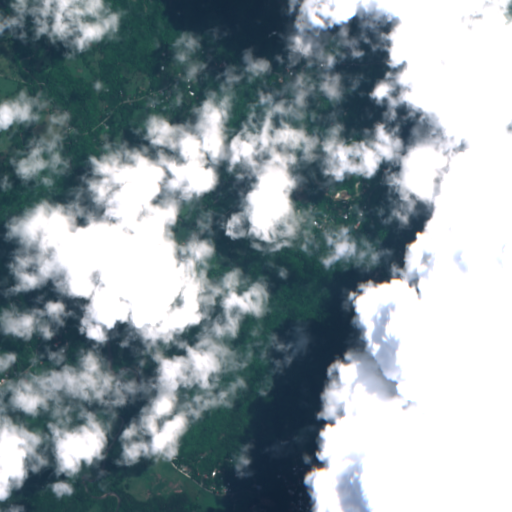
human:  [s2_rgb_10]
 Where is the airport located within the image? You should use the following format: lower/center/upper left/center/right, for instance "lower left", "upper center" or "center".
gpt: The airport is located in the lower left of the image.
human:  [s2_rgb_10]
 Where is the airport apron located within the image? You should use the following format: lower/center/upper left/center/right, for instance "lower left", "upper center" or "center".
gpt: The airport apron is located in the center left of the image.
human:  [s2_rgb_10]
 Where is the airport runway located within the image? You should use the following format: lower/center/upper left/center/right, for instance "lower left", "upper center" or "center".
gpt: The airport runway is located in the lower left of the image.
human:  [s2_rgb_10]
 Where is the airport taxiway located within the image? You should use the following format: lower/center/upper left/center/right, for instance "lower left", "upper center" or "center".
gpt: The airport taxiway is located in the center left of the image.
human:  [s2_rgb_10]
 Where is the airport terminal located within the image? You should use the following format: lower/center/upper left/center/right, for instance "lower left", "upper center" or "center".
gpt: The airport terminal is located in the center left of the image.
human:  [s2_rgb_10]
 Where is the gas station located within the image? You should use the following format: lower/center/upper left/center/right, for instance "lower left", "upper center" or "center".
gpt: The gas station is located in the upper right of the image.
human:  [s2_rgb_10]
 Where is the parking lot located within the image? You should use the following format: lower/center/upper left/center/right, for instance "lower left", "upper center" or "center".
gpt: The parking lot is located in the lower right of the image.
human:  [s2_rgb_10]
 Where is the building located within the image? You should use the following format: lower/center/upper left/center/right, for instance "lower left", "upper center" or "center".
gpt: There is no building in the image.